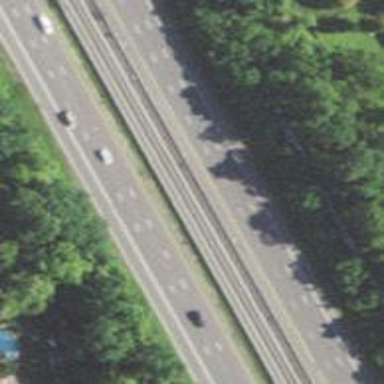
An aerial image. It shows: Asphalt motorway.